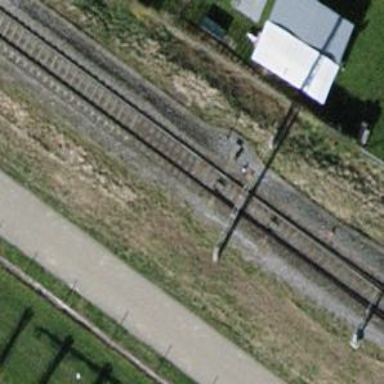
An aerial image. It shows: Railway switch.